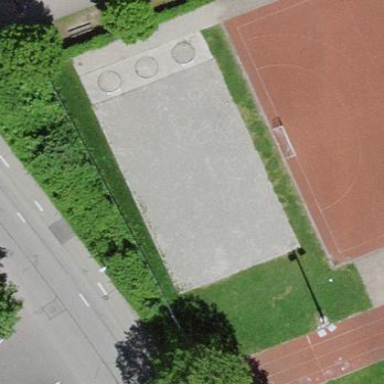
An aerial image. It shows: Sand pitch designated for shot put sports.